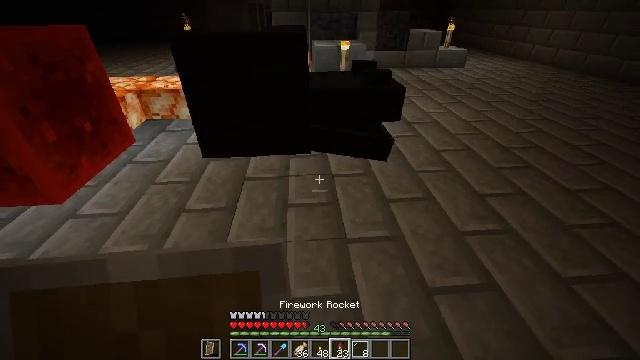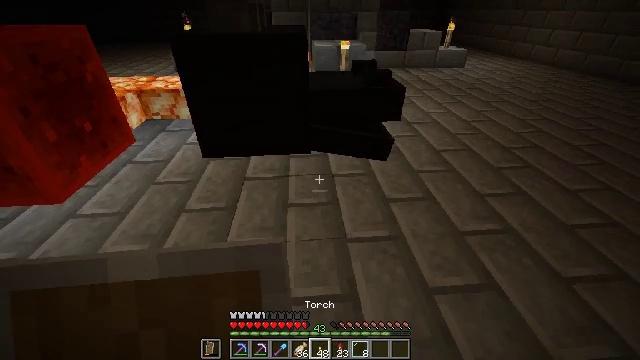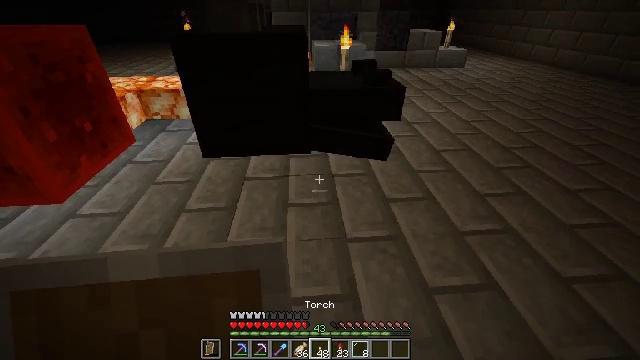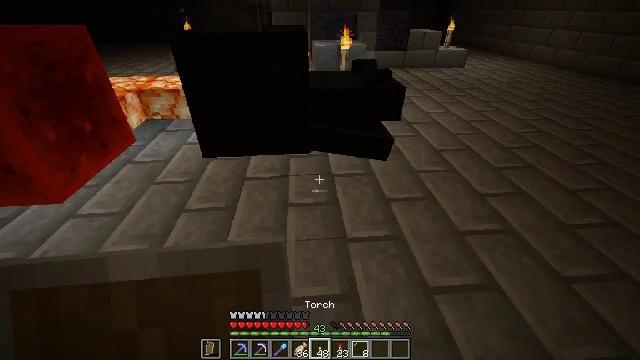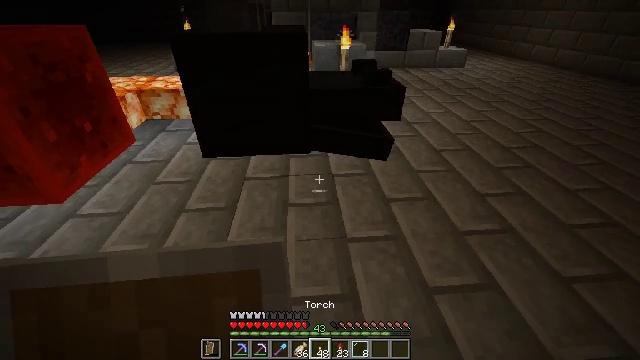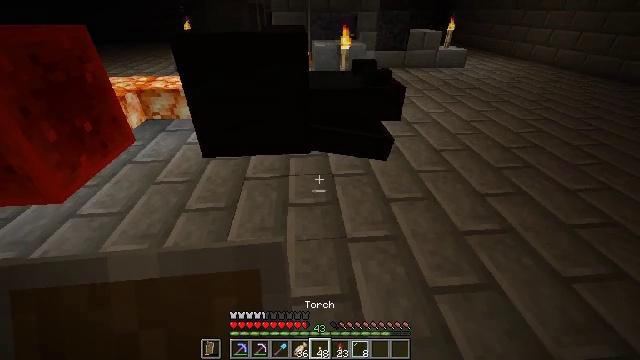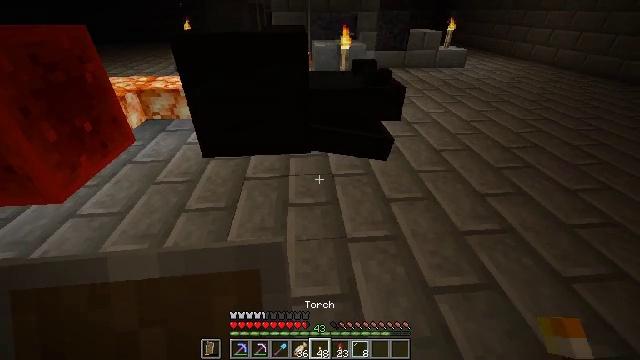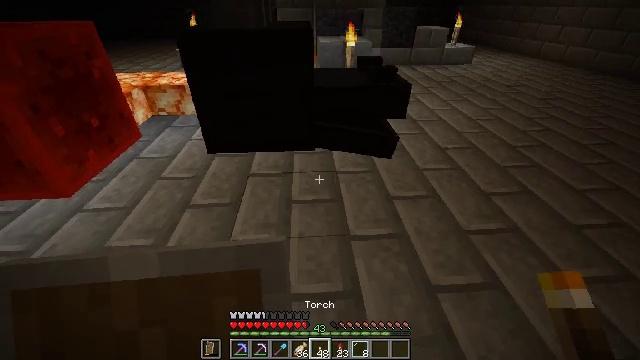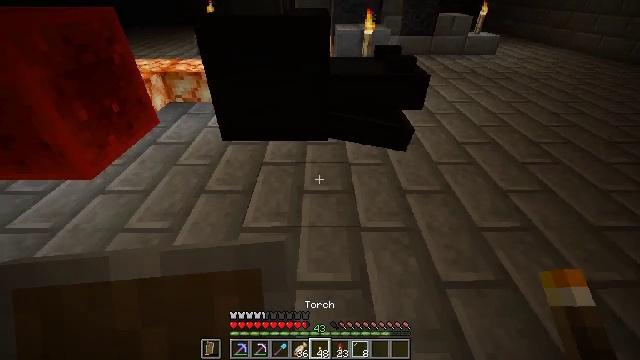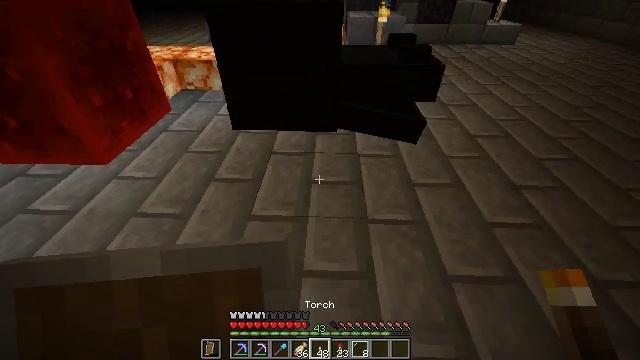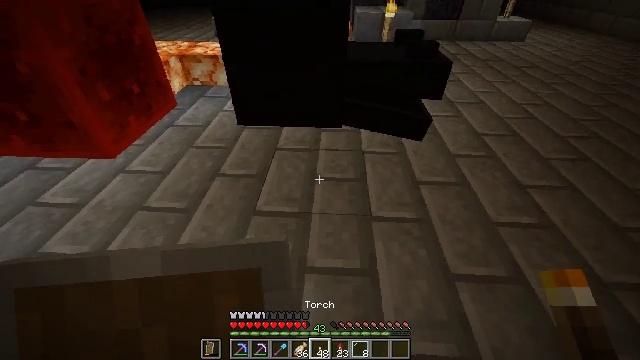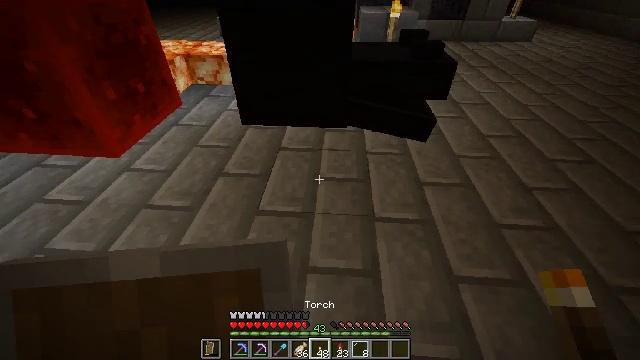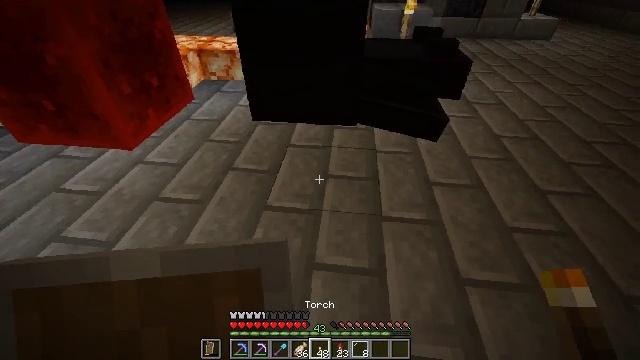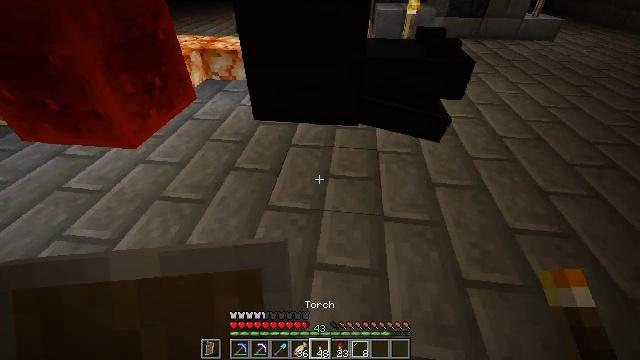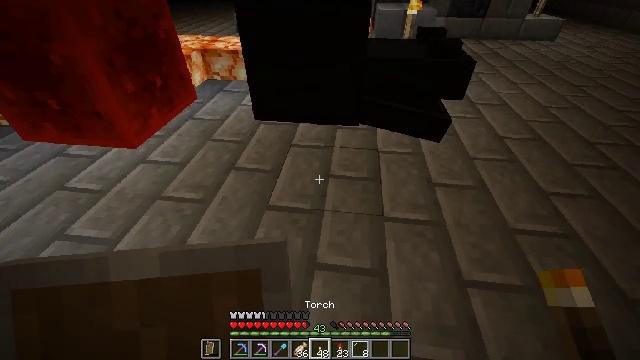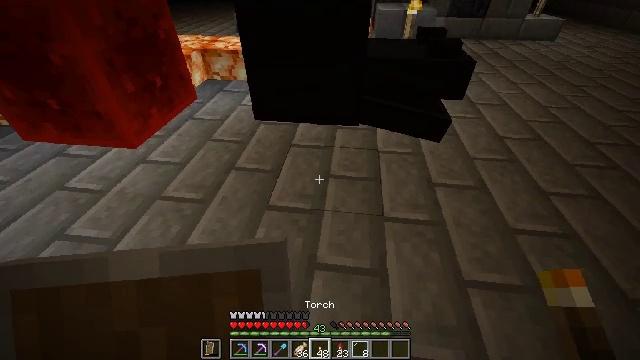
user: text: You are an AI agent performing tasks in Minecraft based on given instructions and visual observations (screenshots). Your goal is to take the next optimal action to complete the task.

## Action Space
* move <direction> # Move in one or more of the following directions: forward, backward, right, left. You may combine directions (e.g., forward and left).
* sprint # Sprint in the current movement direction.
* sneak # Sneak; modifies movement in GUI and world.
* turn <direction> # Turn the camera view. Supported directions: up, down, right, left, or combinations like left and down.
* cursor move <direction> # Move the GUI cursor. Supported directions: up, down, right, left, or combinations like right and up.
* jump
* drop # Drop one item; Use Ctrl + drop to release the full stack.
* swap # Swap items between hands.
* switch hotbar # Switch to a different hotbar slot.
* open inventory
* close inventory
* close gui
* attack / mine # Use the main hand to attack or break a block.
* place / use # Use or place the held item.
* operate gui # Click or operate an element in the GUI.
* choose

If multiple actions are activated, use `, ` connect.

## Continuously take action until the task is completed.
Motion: motion action
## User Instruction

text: Collect the dragon head from its wall placement.
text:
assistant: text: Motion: no_op
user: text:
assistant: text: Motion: no_op
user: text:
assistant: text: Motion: no_op
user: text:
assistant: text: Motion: no_op
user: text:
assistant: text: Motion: no_op
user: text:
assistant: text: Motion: no_op
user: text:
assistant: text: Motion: turn left
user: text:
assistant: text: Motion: turn left and down
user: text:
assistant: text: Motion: turn left and down
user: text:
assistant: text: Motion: turn left
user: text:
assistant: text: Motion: no_op
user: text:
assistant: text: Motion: turn left
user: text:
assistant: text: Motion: no_op
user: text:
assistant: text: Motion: no_op
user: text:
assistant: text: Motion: use / place
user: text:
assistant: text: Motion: use / place
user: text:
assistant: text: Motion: no_op
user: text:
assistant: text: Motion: no_op
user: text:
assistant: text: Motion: no_op
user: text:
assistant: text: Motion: no_op
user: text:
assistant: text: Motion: no_op
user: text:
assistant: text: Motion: no_op
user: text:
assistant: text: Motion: no_op
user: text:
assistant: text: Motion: turn left and up
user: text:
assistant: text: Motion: no_op
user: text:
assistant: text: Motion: no_op
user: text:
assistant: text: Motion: no_op
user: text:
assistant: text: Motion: turn left and up
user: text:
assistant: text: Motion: turn left and up
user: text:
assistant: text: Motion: no_op